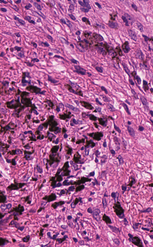
Tumor epithelial tissue: no
Tumor-associated stroma tissue: yes
Normal tissue: no